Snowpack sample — Loveland Pass, Silver Plume, Colorado, USA (2/11/26, 12:00 PM MST)
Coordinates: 39.663, -105.886
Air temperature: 35 °F
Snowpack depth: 82 cm
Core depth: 30 cm
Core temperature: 28.4 °F
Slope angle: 13°, slope face: 12°
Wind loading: high
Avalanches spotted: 1
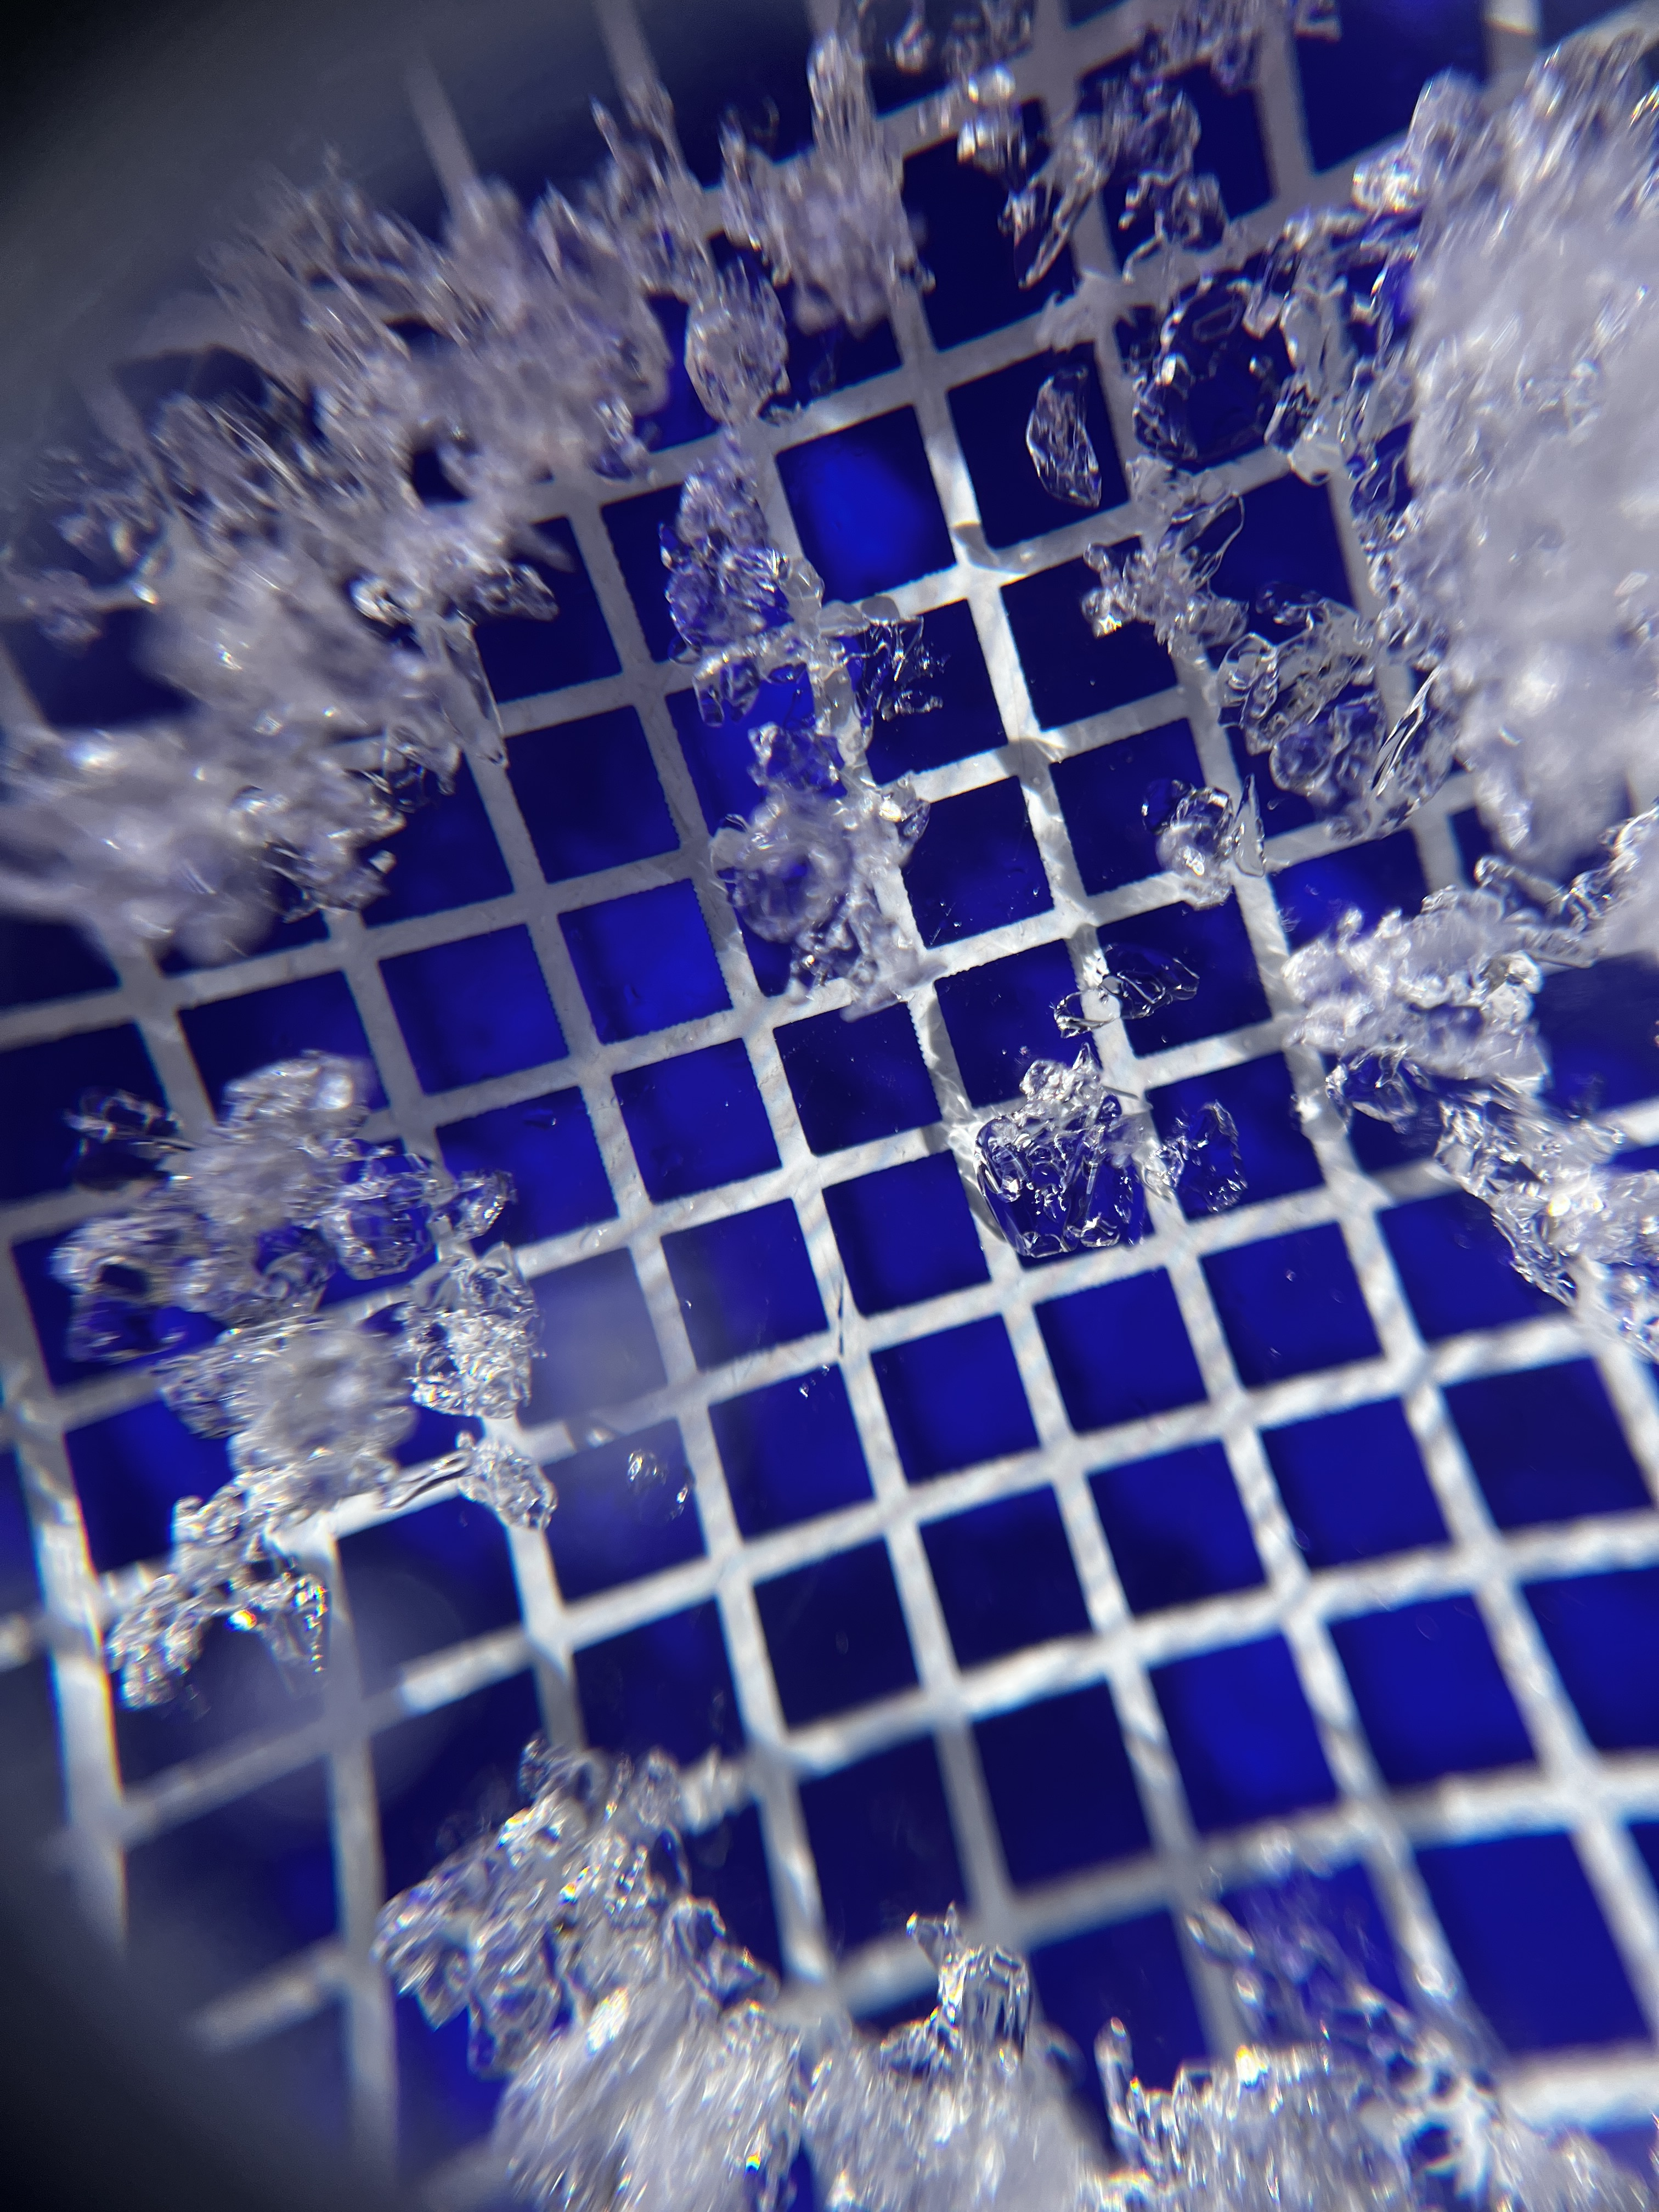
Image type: magnified_profile
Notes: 1 small avalanche spotted on the north side of the bowl, lots of wind loading